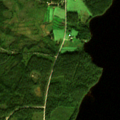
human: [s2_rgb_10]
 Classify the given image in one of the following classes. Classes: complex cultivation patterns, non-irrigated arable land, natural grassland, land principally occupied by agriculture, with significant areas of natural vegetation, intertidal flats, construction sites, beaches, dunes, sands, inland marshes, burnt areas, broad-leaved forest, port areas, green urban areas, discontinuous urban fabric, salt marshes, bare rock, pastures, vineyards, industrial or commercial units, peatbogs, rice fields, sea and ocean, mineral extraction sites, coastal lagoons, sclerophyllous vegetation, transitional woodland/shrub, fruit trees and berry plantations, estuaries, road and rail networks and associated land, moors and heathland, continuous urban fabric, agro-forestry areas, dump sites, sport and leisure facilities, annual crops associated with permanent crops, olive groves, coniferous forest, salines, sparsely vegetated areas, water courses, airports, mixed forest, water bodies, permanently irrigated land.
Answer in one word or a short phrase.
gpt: land principally occupied by agriculture, with significant areas of natural vegetation, coniferous forest, mixed forest, transitional woodland/shrub, water bodies